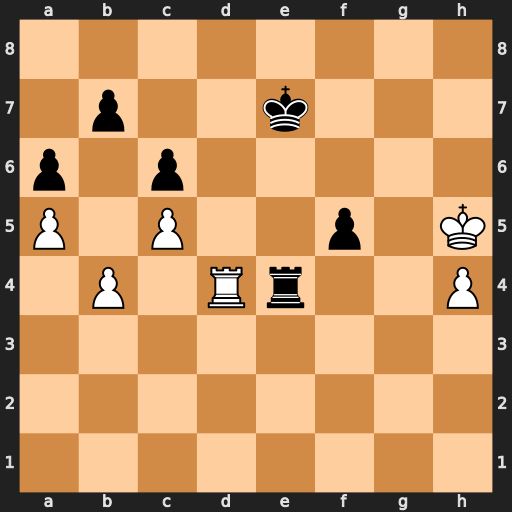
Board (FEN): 8/1p2k3/p1p5/P1P2p1K/1P1Rr2P/8/8/8
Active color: w
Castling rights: -
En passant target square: -
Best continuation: Rxe4+ fxe4 Kg4